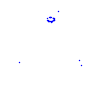
Particle: kaon